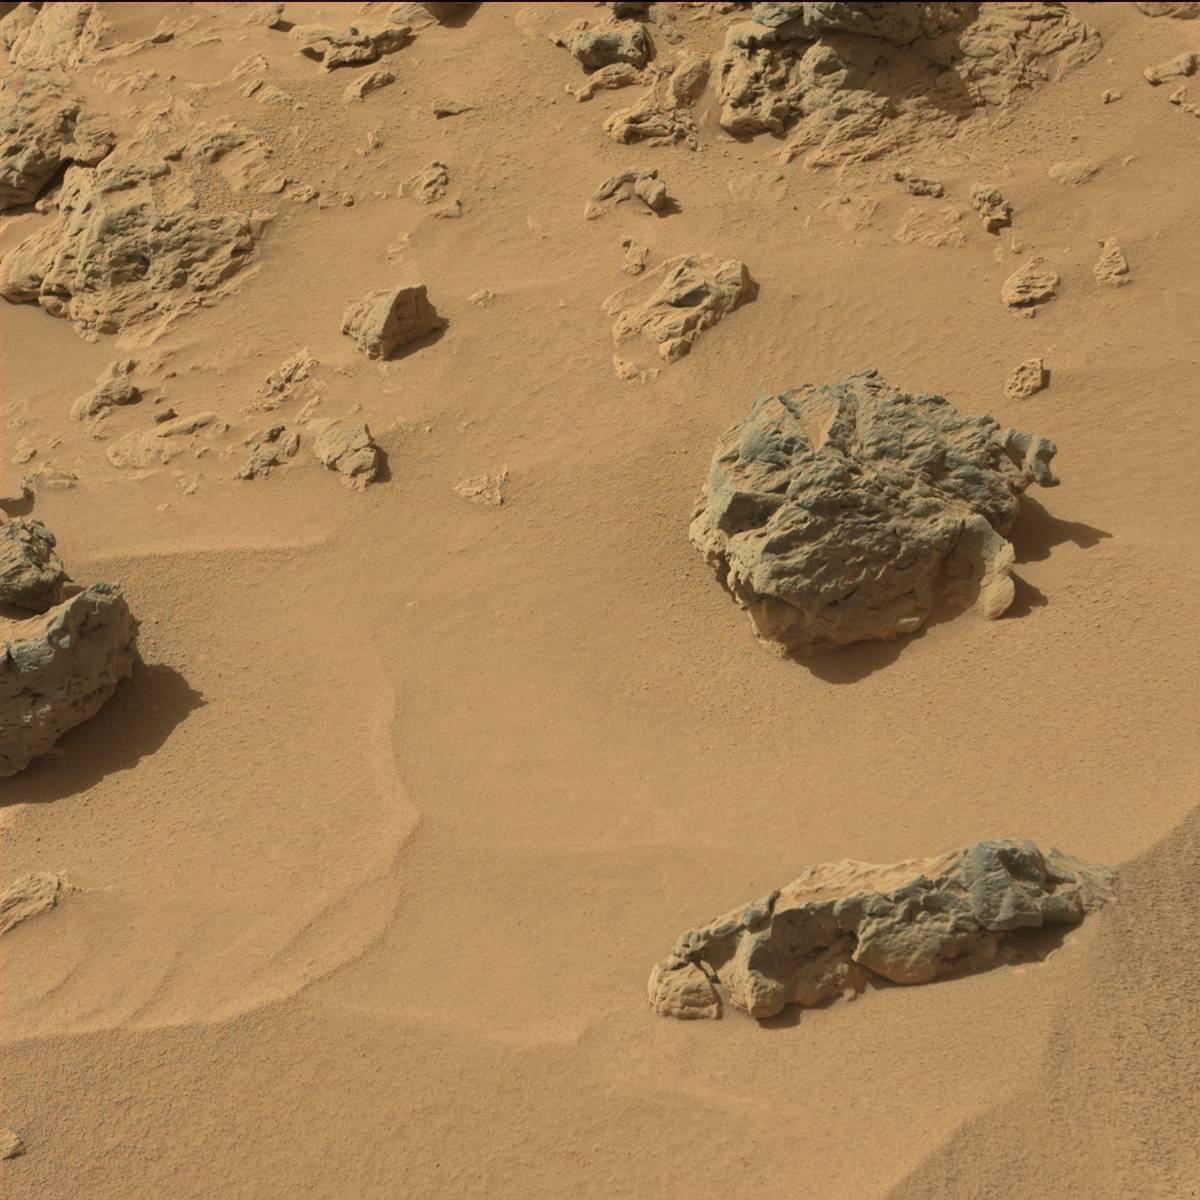
Terrain classes present: Bedrock, Rock, Sand / Soil